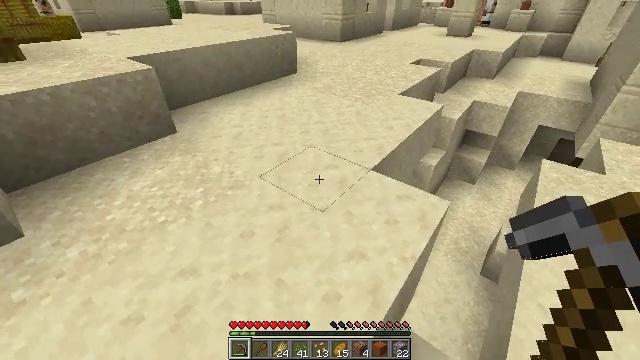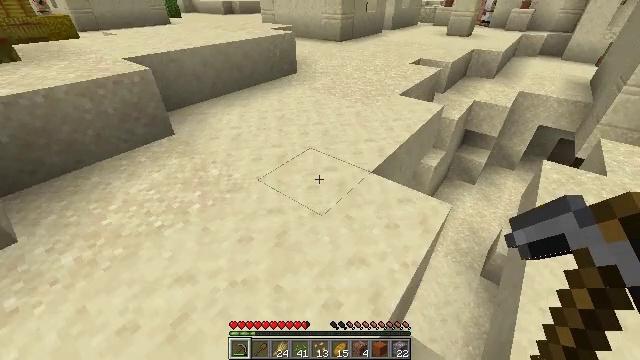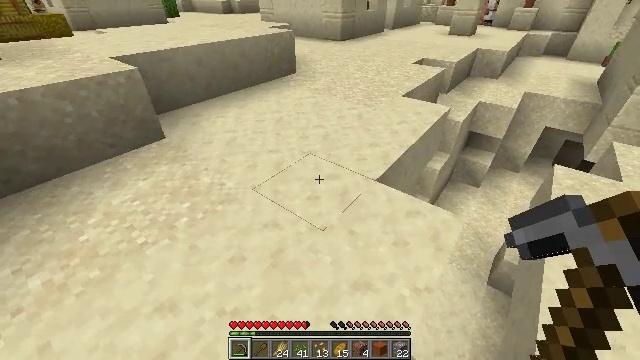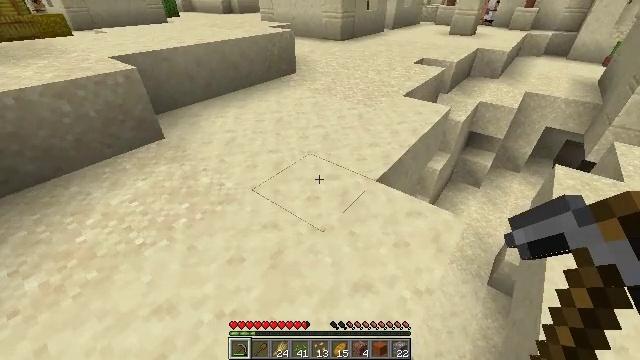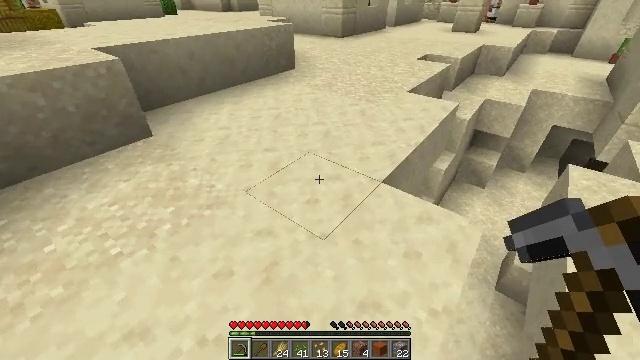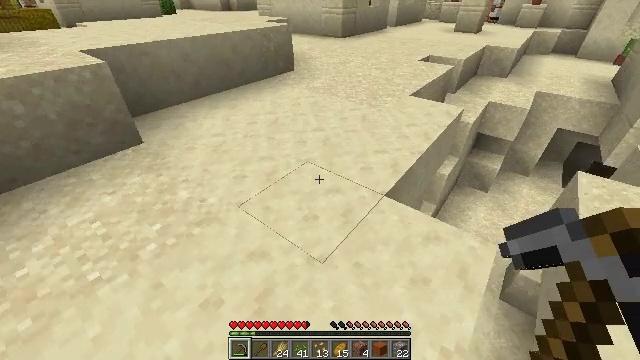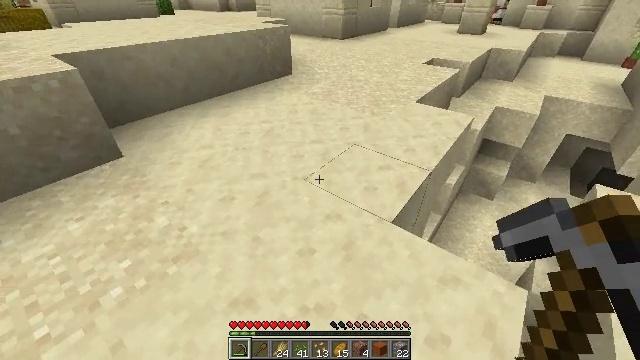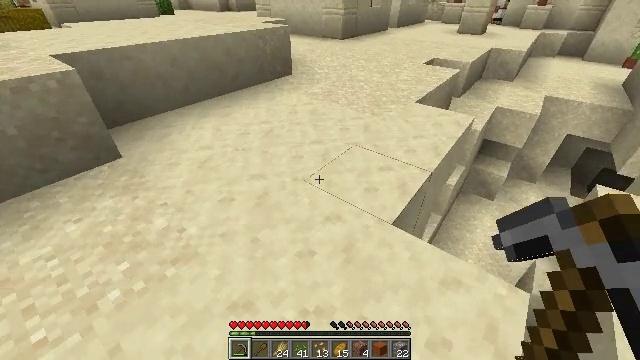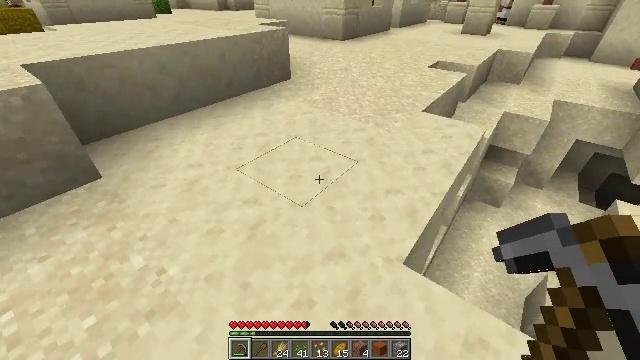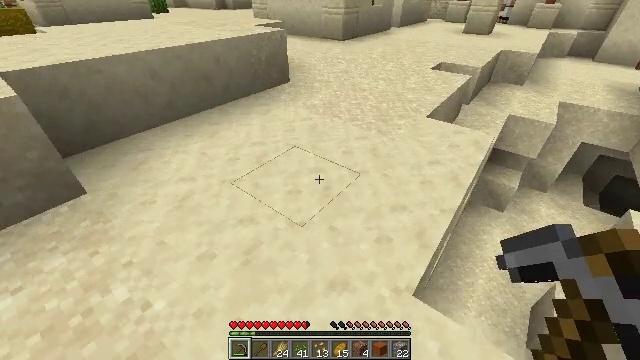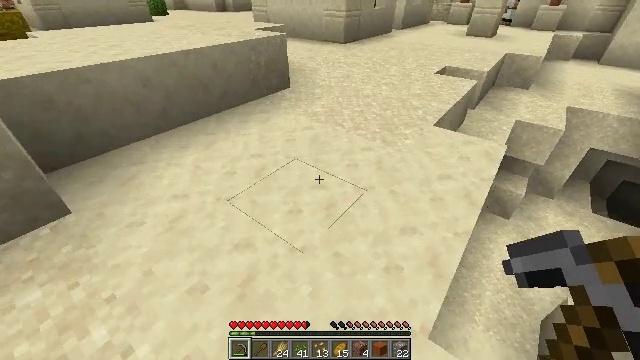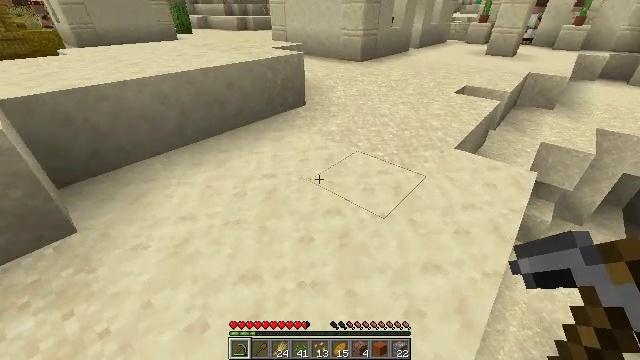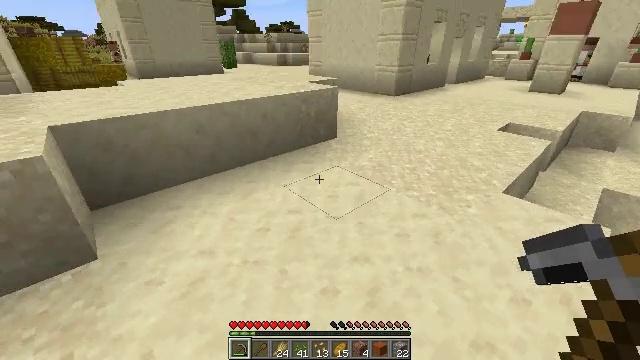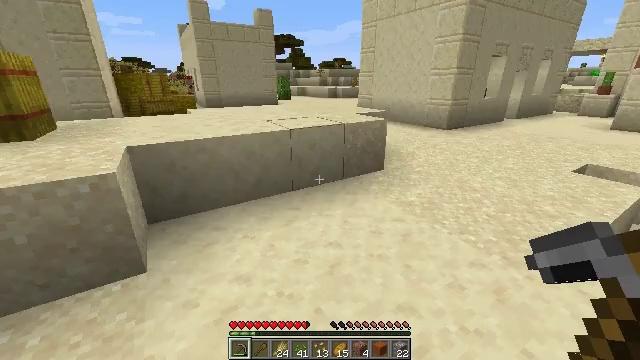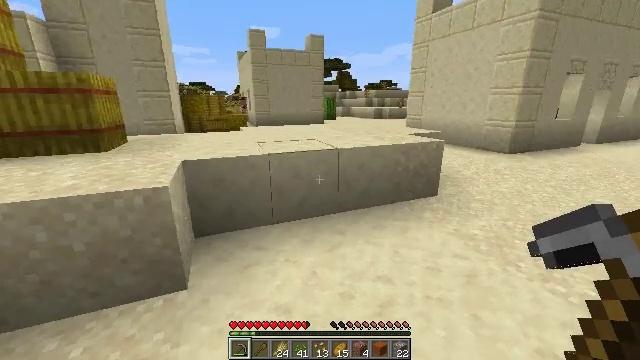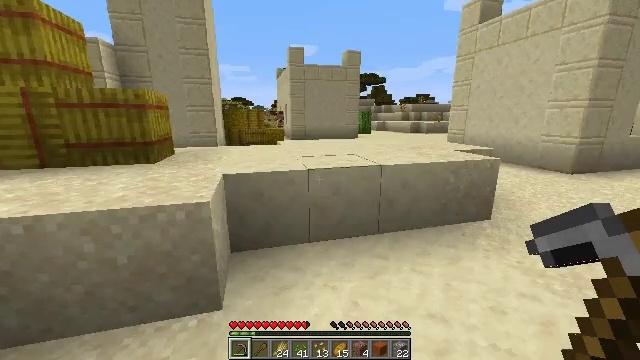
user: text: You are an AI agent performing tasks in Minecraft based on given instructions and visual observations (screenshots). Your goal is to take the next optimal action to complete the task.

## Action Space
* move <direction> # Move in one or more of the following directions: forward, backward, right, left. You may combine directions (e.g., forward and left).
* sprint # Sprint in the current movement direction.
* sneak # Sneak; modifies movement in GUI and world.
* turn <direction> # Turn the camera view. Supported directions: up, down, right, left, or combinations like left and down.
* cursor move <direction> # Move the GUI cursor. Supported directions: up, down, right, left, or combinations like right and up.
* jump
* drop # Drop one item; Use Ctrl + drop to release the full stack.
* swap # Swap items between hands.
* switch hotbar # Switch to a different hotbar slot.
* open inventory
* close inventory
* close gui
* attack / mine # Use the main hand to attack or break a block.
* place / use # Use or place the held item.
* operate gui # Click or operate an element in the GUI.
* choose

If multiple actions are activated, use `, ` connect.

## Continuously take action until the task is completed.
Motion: motion action
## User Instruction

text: Harvest the melon stem from your garden.
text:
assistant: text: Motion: move forward, jump
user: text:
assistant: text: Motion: move forward
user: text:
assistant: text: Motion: move forward
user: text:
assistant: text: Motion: move forward
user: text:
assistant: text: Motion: move forward
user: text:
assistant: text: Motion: move forward
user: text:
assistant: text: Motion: move forward
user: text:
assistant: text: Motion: move forward
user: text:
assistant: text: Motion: move forward
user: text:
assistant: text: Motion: move forward
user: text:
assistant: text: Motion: move forward, turn left and up
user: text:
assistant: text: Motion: move forward, turn left and up
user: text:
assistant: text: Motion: move forward and move left, turn left and up
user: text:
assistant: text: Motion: move forward and move left, turn left and up
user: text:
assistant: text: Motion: move forward and move left, turn left and up
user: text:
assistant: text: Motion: move forward and move left, turn left and up
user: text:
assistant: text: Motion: move forward, turn left and up
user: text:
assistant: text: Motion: move forward, turn left
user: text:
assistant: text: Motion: move forward, turn left
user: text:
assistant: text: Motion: move forward, turn left
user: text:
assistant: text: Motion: move forward, turn left
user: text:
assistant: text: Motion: move forward, turn left
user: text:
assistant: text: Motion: move forward, turn left
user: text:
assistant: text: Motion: move forward and move left, turn left
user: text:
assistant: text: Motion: move forward and move left, turn left
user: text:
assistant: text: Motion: move forward and move left, turn left and down
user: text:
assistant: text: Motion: move forward and move left, turn left, jump
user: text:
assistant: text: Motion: move forward and move left, turn left and down, jump
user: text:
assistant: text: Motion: move forward and move left, turn left, jump
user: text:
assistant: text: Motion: move forward and move left, turn left, jump